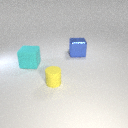
large blue metal cube behind large cyan rubber cube